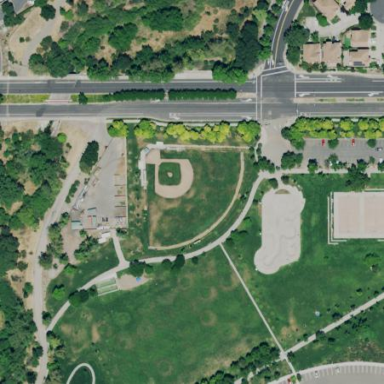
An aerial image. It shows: Baseball pitch for leisure and sports activities.